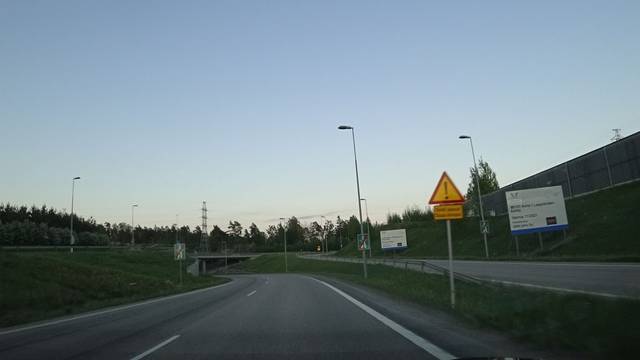
Region: Finland
Coordinates: 60.208, 24.813